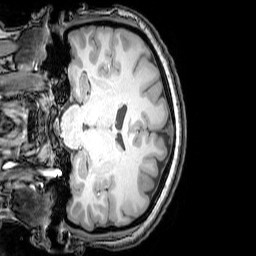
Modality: T1w
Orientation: coronal
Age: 26
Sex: female
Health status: healthy
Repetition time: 0.081 s
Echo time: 0.037 s